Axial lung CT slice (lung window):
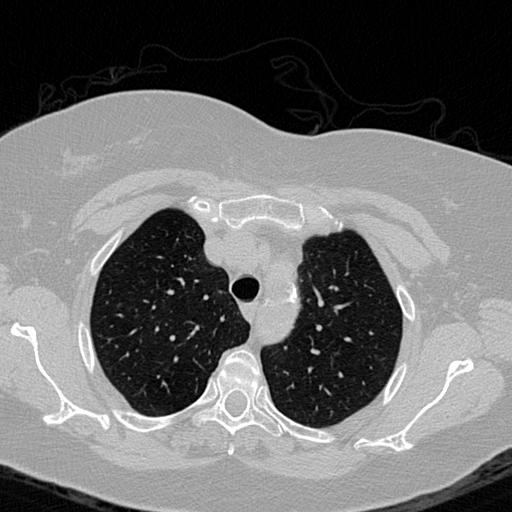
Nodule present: no